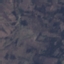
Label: HerbaceousVegetation